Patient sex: F
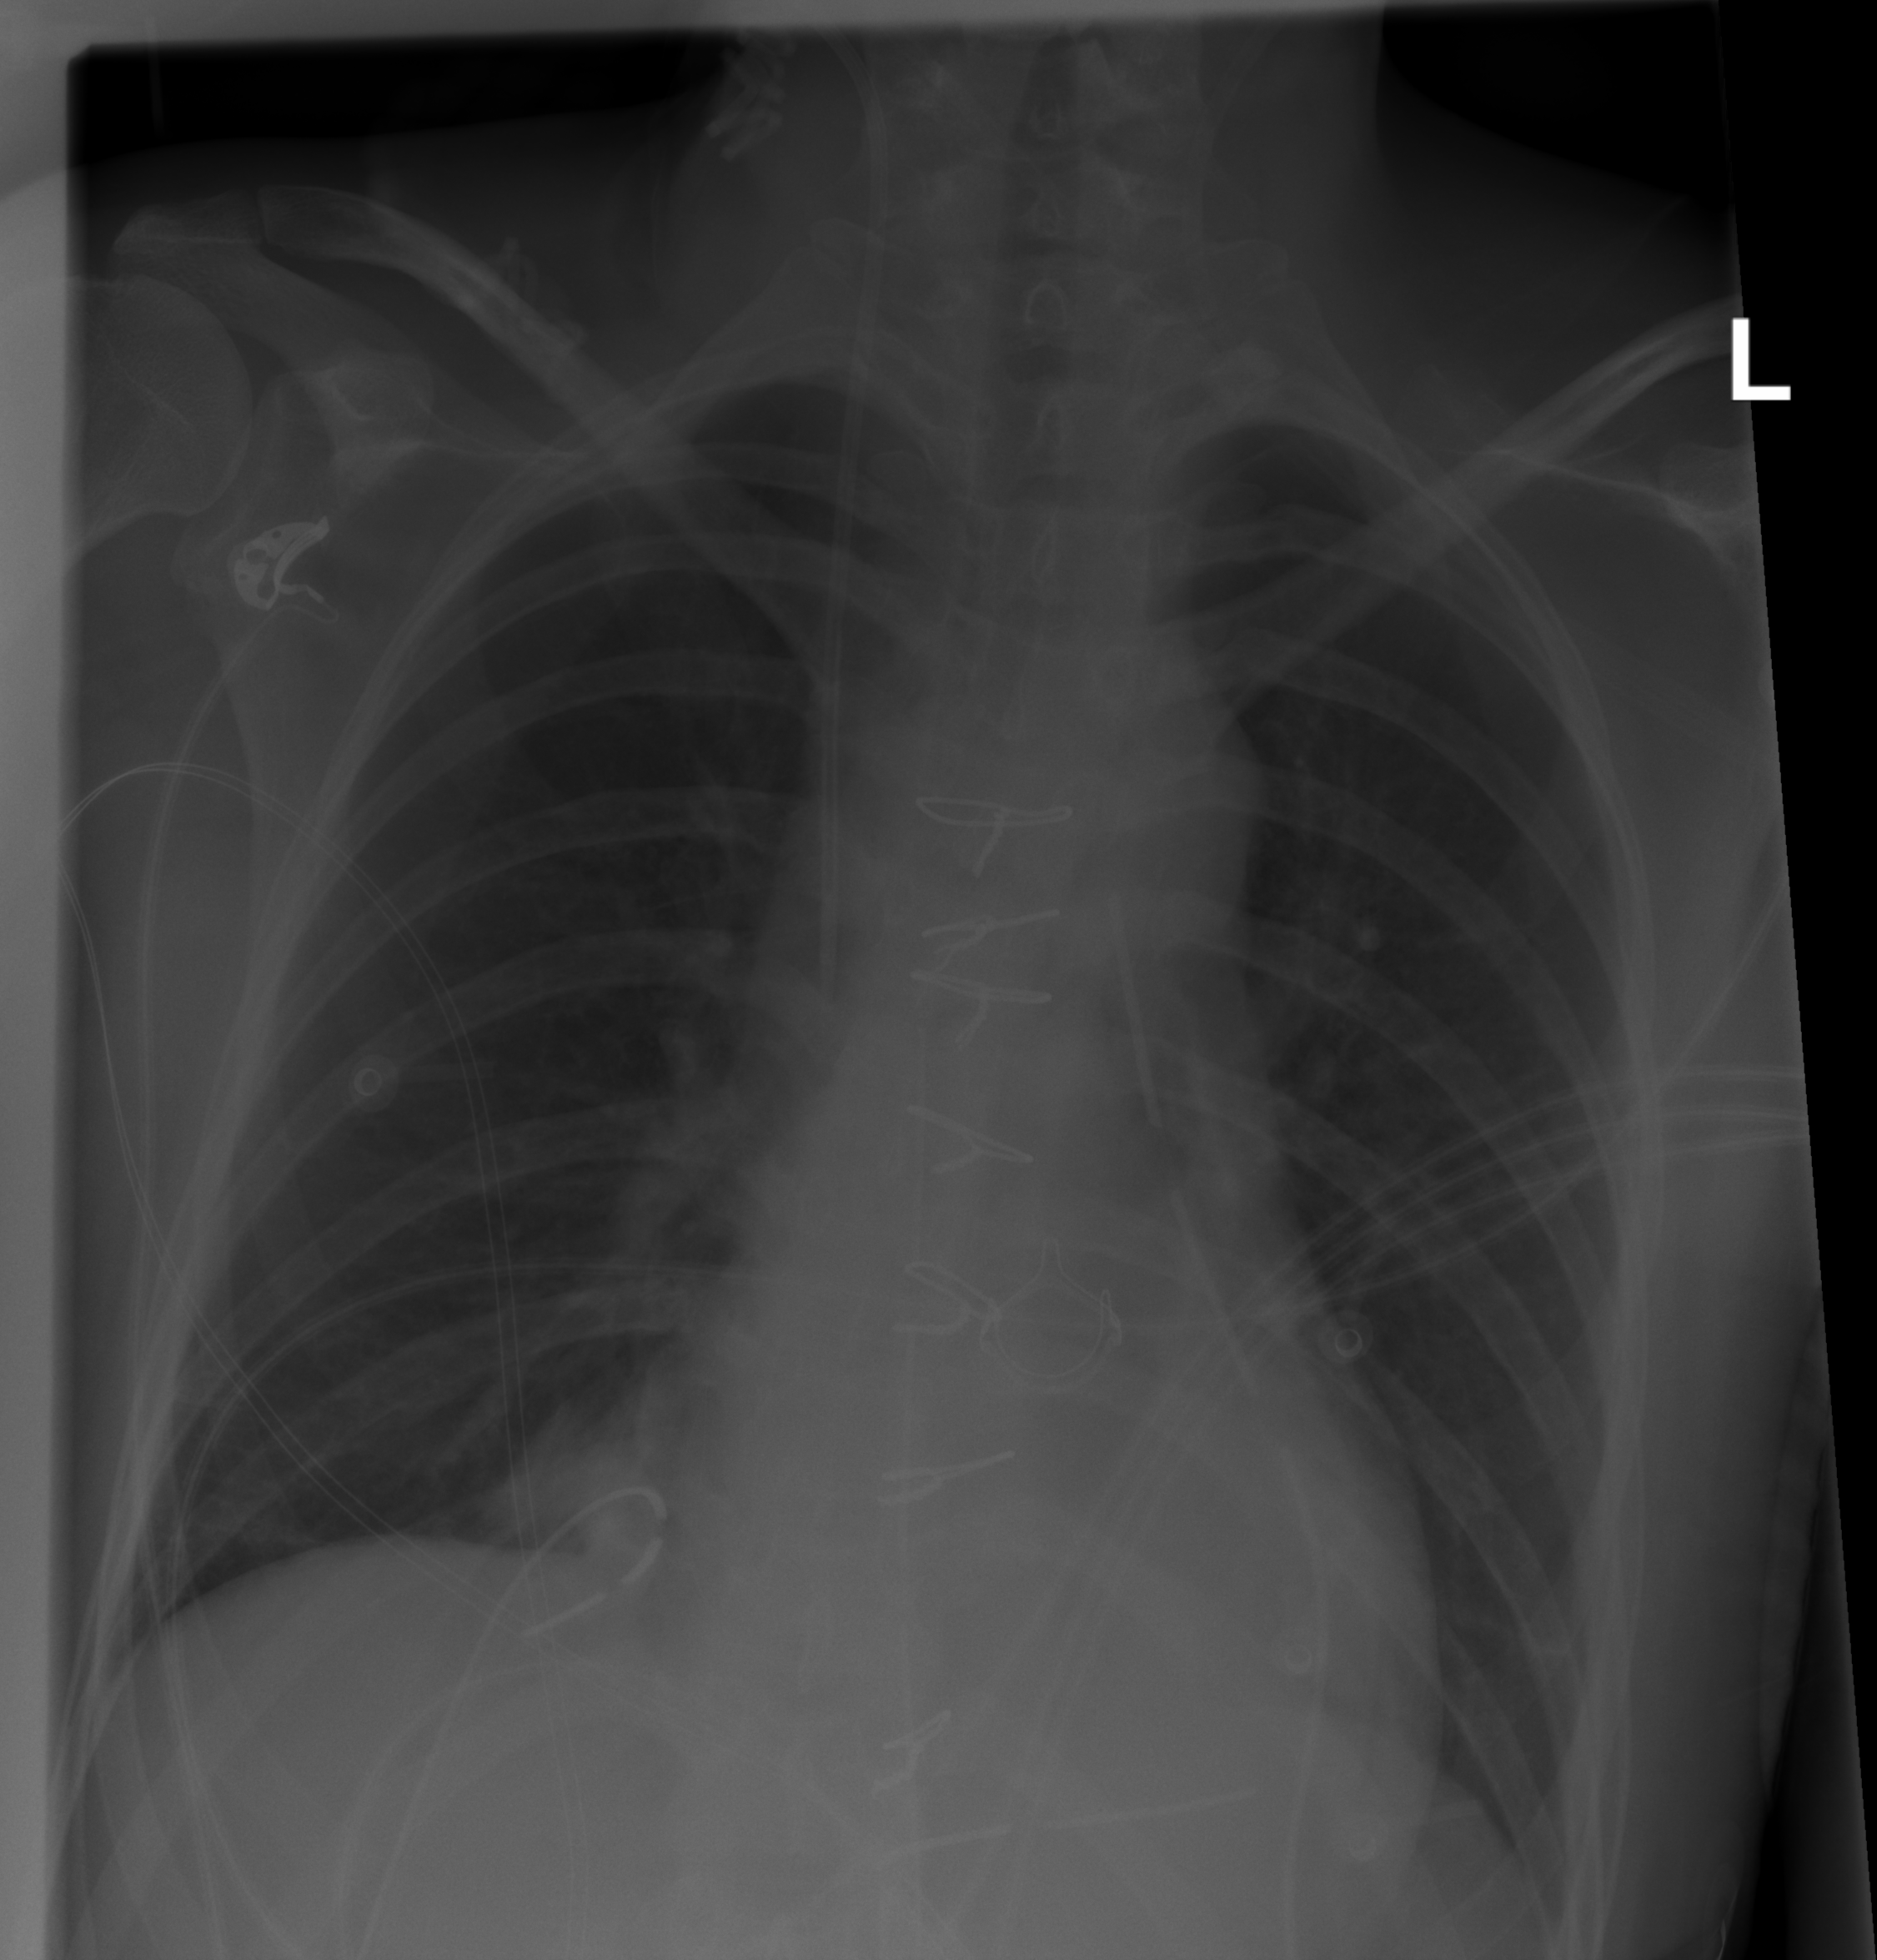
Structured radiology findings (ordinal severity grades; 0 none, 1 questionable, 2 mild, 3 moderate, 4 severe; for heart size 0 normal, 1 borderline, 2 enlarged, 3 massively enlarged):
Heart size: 0
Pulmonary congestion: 0
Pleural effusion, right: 0
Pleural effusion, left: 0
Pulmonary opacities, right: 0
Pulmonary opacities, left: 0
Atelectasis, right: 2
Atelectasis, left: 0